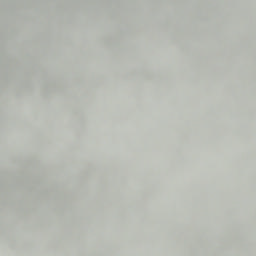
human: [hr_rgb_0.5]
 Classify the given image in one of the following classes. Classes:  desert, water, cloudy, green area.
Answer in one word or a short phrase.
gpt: cloudy